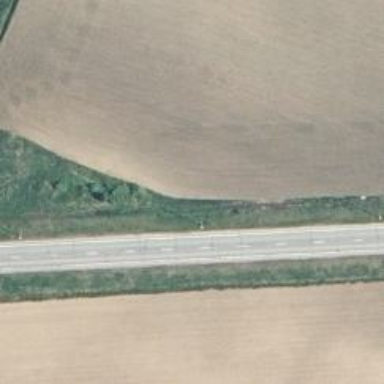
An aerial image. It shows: Asphalt road designated as trunk highway.